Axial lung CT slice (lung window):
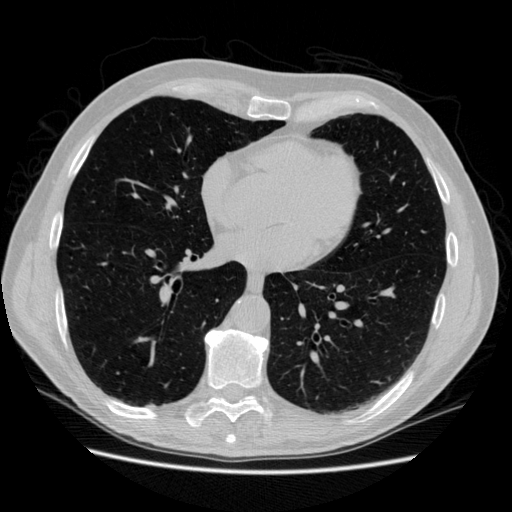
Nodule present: no